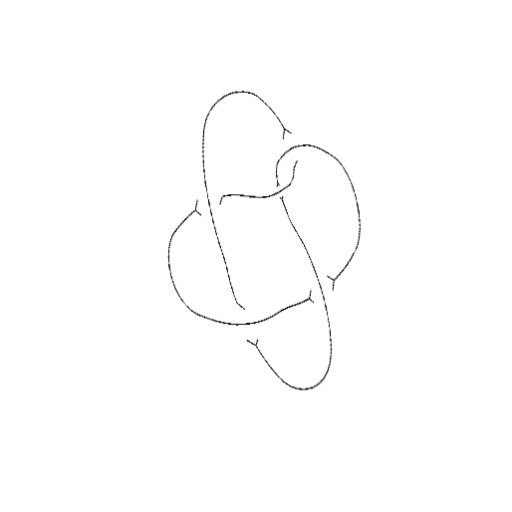
Crossing number: 5